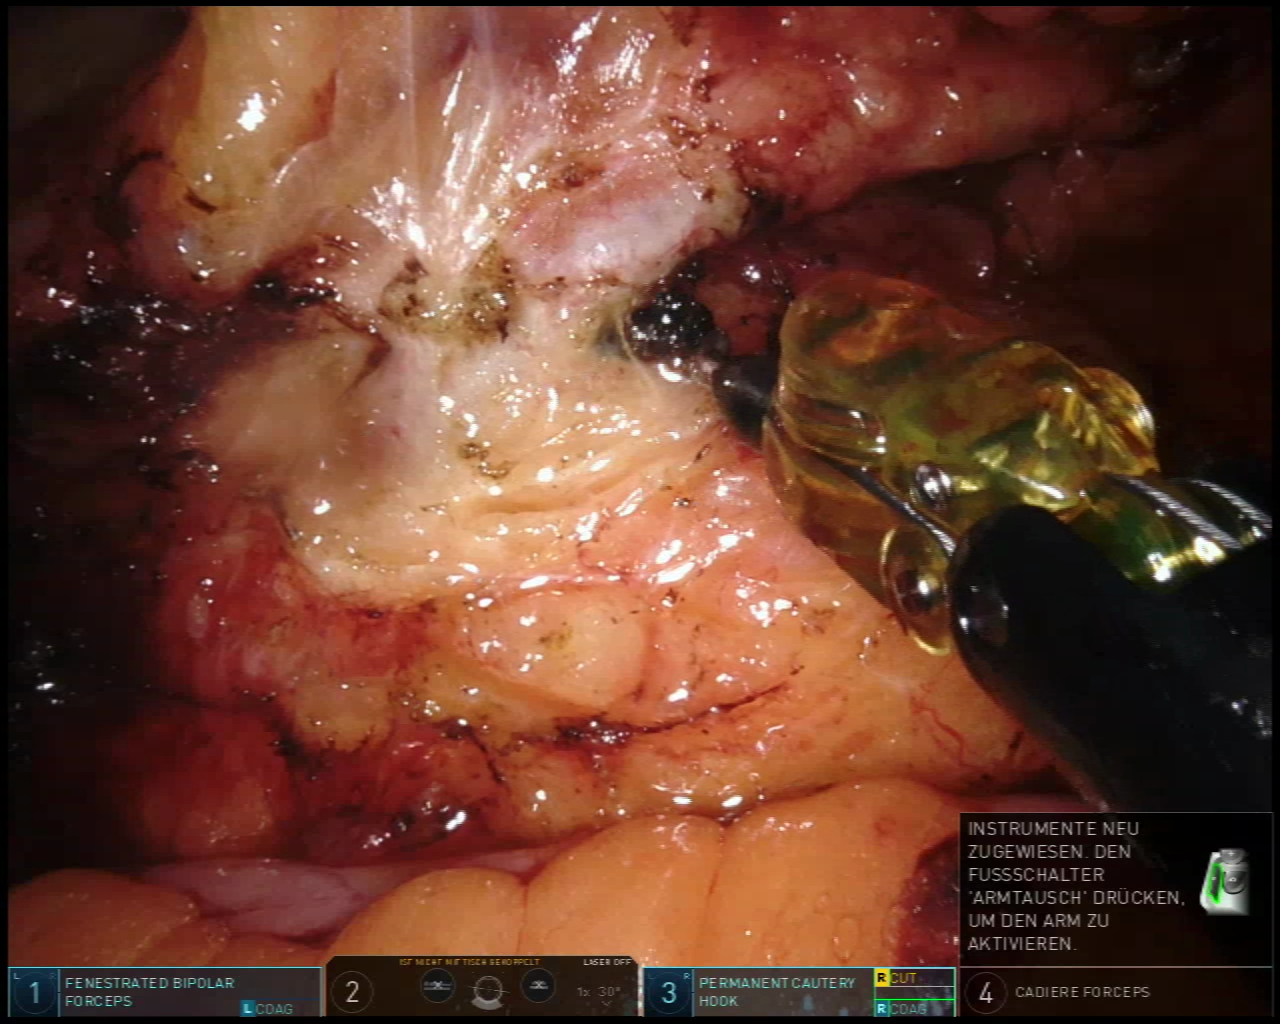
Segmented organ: inferior_mesenteric_artery
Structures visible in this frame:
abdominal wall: no
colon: yes
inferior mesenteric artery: yes
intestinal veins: no
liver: no
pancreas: no
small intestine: no
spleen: no
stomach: no
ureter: no
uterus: no
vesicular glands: no